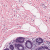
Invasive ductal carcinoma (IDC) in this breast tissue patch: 0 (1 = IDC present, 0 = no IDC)